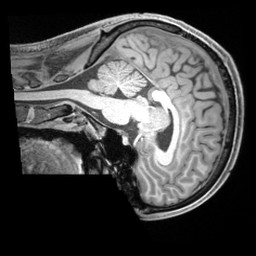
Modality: T1w
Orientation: sagittal
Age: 21
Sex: male
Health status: ill
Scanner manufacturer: siemens
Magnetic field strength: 3 T
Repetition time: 2.2 s
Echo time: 0.00218 s